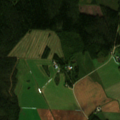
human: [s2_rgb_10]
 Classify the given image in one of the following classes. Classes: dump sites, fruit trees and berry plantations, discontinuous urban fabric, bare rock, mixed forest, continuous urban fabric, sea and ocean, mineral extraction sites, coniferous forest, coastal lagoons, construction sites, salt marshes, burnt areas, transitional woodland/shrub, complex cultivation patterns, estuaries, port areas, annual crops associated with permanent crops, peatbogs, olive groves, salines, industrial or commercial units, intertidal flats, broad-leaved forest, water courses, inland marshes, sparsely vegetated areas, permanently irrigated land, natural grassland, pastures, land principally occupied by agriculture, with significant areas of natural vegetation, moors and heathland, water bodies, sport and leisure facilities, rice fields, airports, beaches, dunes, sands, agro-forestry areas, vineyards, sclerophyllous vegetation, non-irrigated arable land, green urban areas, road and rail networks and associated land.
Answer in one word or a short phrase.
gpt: non-irrigated arable land, coniferous forest, mixed forest